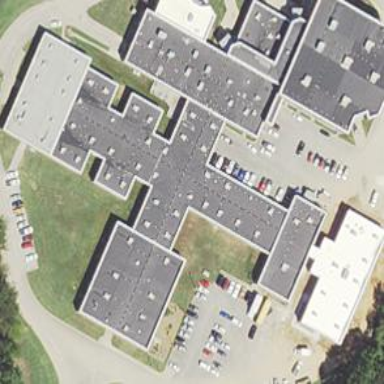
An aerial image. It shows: School building.